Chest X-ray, PA view. Patient: 32 years old, sex F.
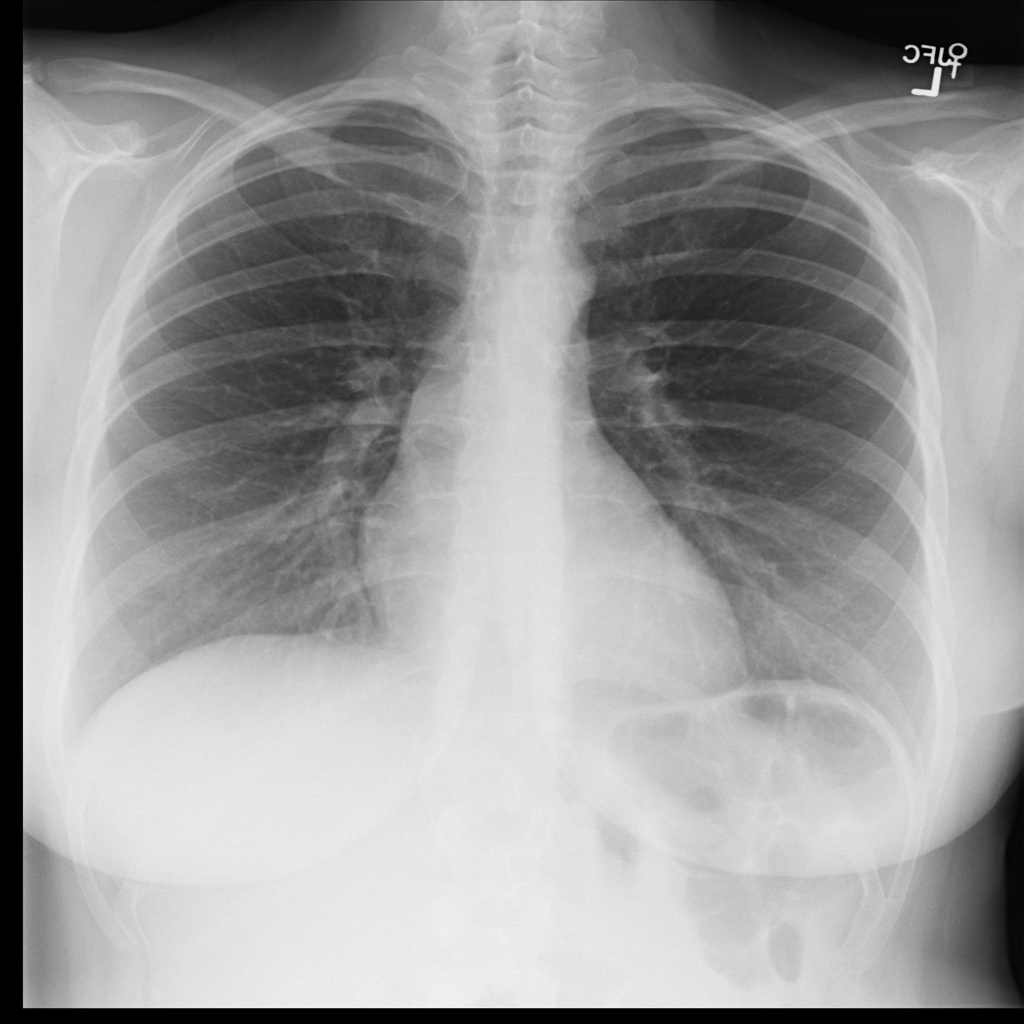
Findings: No Finding